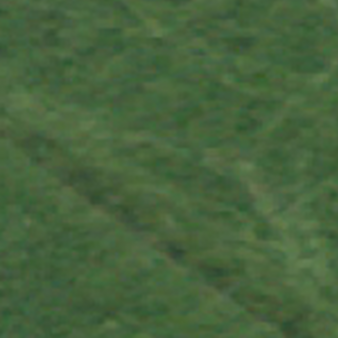
Label: other